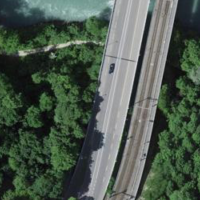
EUNIS habitat code: 57
Species observed at this site:
Lamium galeobdolon